Field crop: maize
Growth stage: 1
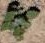
Species: chenopodium